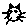
Label: cat